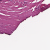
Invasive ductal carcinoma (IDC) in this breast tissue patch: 0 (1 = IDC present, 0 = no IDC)